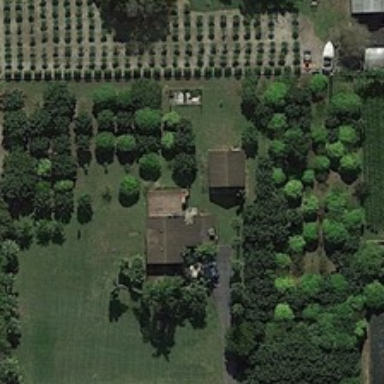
There is a square house in the middle of the forest .